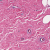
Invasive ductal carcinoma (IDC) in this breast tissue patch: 0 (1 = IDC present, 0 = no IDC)